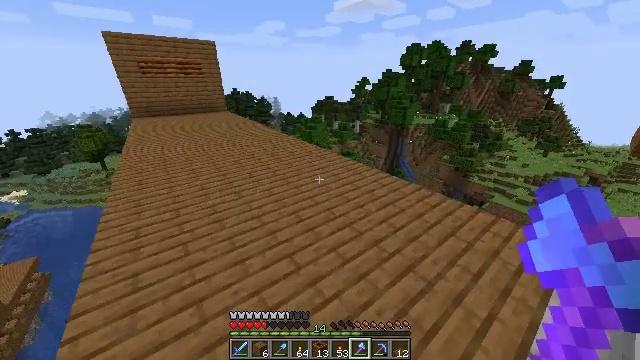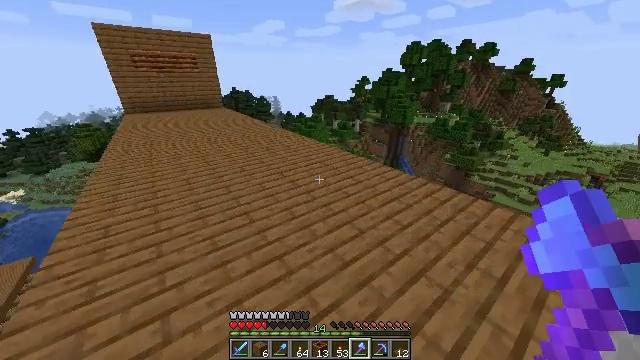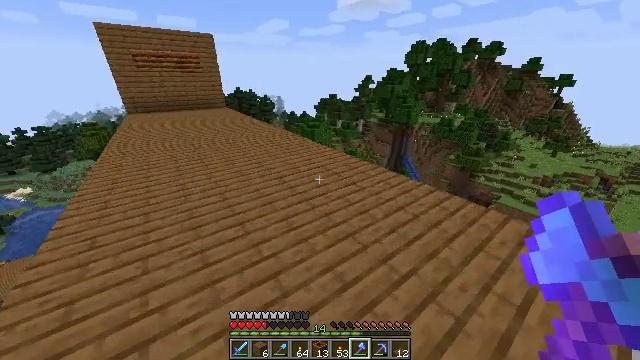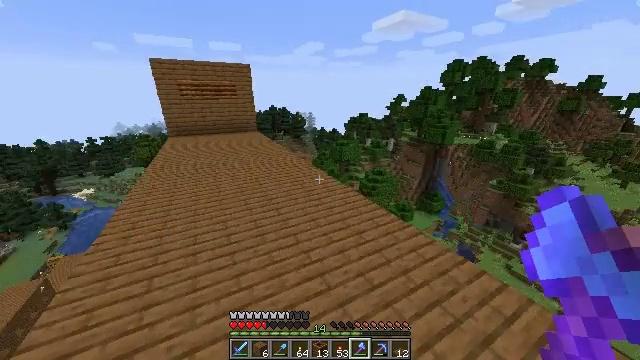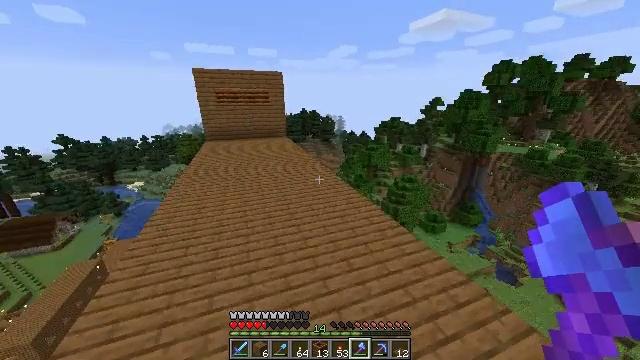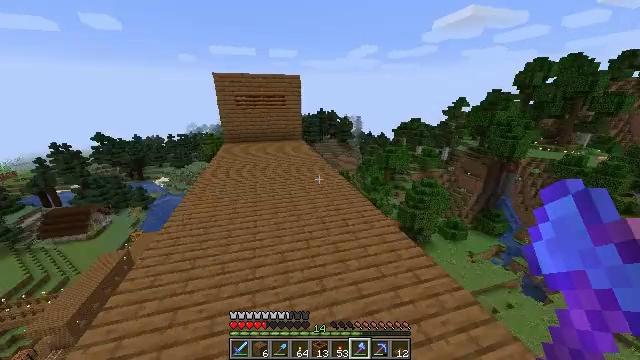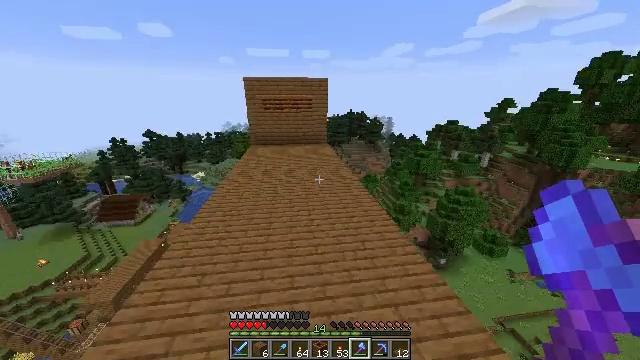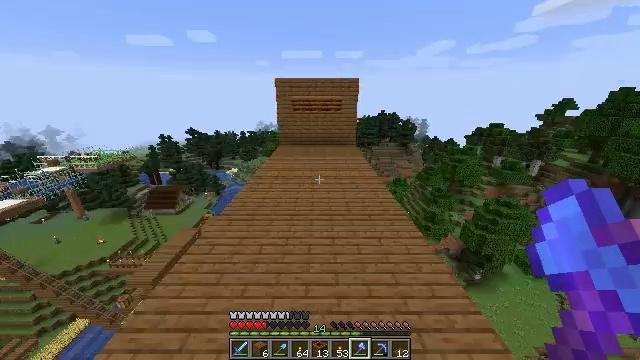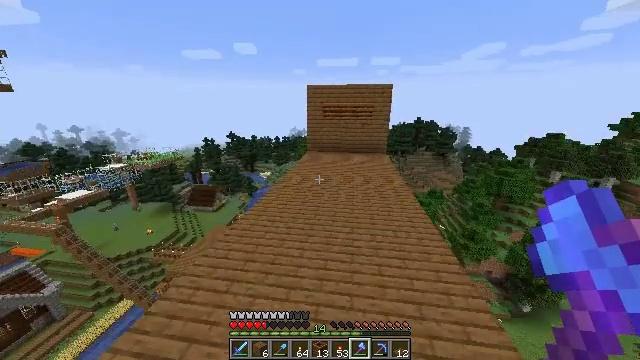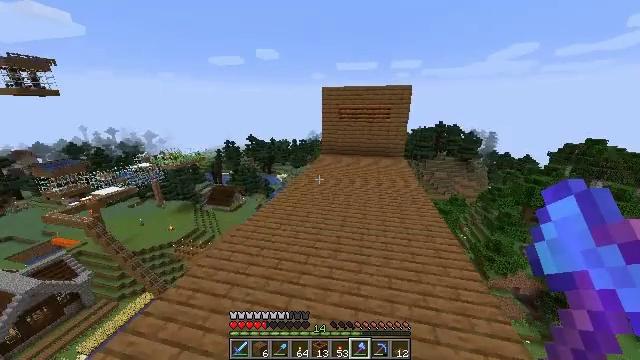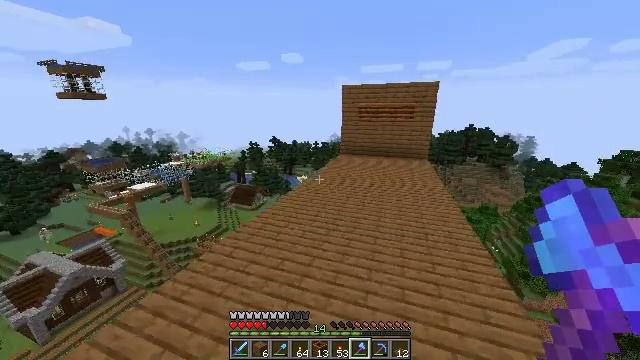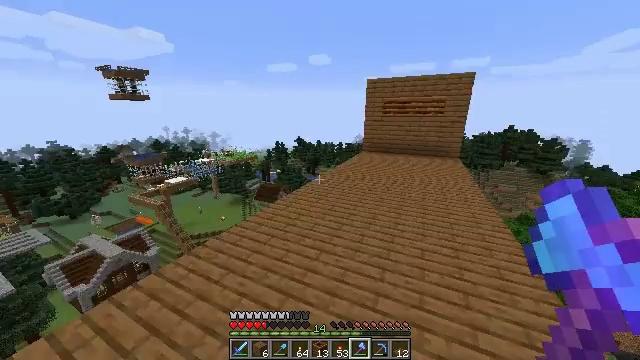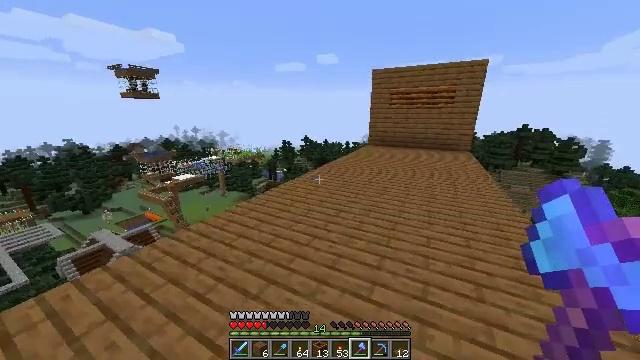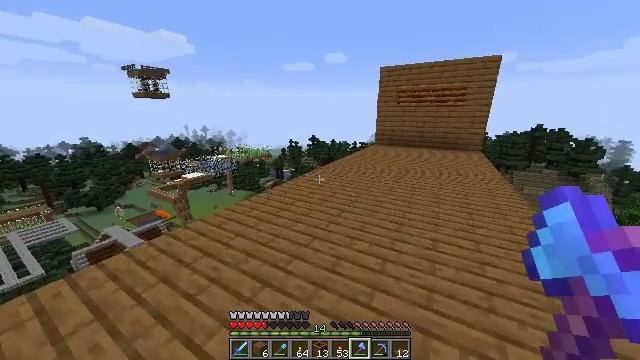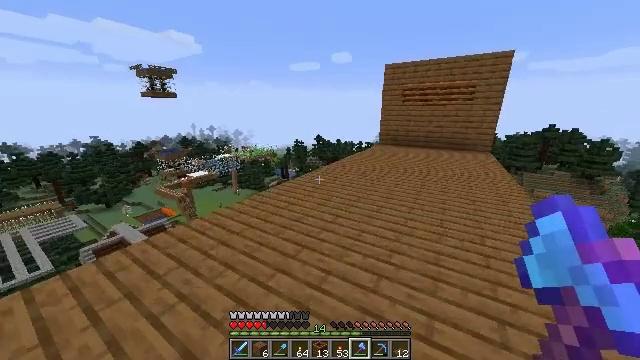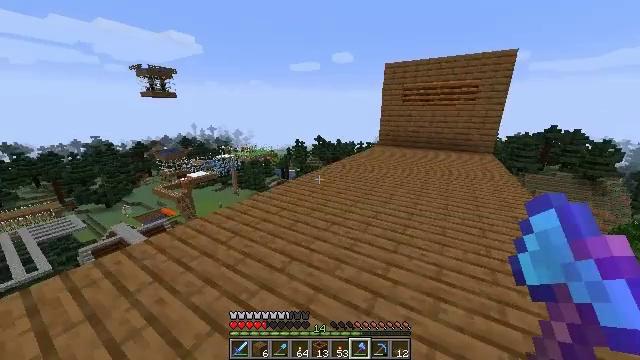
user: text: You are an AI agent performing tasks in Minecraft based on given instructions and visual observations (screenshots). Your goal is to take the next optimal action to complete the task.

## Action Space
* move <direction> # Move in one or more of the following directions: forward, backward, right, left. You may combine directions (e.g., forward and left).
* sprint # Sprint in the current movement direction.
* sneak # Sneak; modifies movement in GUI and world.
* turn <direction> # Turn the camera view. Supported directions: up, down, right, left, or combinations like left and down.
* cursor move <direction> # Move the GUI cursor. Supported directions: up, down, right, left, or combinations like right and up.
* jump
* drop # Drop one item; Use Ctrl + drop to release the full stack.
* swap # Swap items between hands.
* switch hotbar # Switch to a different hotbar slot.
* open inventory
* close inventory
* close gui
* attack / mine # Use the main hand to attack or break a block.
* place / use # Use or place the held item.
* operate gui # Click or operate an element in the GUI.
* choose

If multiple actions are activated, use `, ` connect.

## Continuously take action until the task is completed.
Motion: motion action
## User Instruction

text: Collect wheat crops.
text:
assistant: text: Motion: move forward, sprint, jump
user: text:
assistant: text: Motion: move forward, sprint, jump
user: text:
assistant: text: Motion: move forward, sprint, turn left and up, jump
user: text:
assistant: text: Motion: move forward, sprint, turn left, jump
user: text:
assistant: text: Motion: move forward, turn left, jump
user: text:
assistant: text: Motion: move forward, turn left, jump
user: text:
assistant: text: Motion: move forward, turn left
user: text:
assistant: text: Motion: move forward, turn left and up
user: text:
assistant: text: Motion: move forward, turn left
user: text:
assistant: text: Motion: move forward, turn left
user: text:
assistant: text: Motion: move forward, turn left
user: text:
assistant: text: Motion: move forward, sprint, turn left
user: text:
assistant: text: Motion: move forward, sprint, turn left
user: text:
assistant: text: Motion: move forward, sprint, turn left
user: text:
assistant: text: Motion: move forward, sprint
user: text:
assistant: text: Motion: move forward
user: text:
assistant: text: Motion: move forward
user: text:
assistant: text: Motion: move forward, sprint
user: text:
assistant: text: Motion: move forward, sprint, turn right
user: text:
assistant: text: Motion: move forward, sprint, turn right
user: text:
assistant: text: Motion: move forward, turn right
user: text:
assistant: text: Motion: move forward
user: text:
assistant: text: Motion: move forward
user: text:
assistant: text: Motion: move forward, sprint
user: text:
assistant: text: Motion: move forward, sprint
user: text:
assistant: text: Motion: move forward, sprint
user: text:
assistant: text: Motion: move forward, sprint
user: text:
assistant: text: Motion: move forward
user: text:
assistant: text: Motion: move forward, sprint
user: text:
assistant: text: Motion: move forward, sprint, turn down